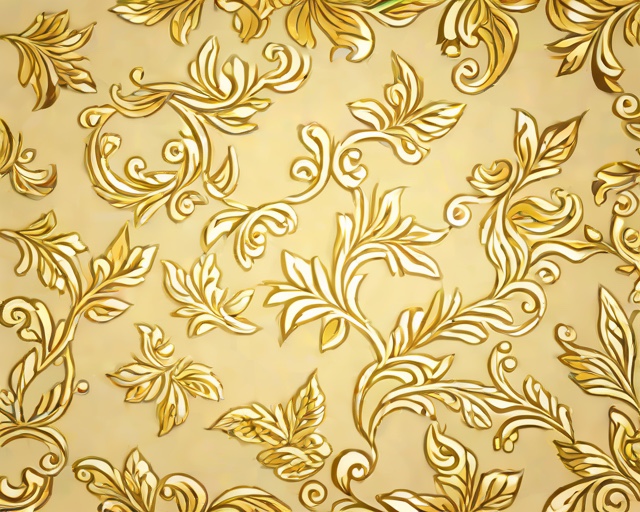
Category: Congratulations